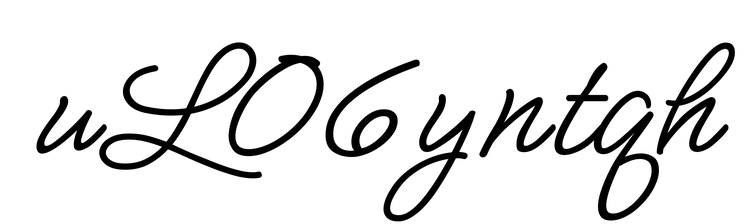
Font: MeowScript-Regular